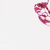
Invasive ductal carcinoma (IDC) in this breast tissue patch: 0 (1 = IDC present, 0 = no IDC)